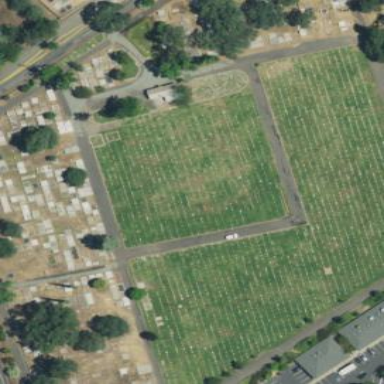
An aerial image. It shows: Cemetery.